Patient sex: M
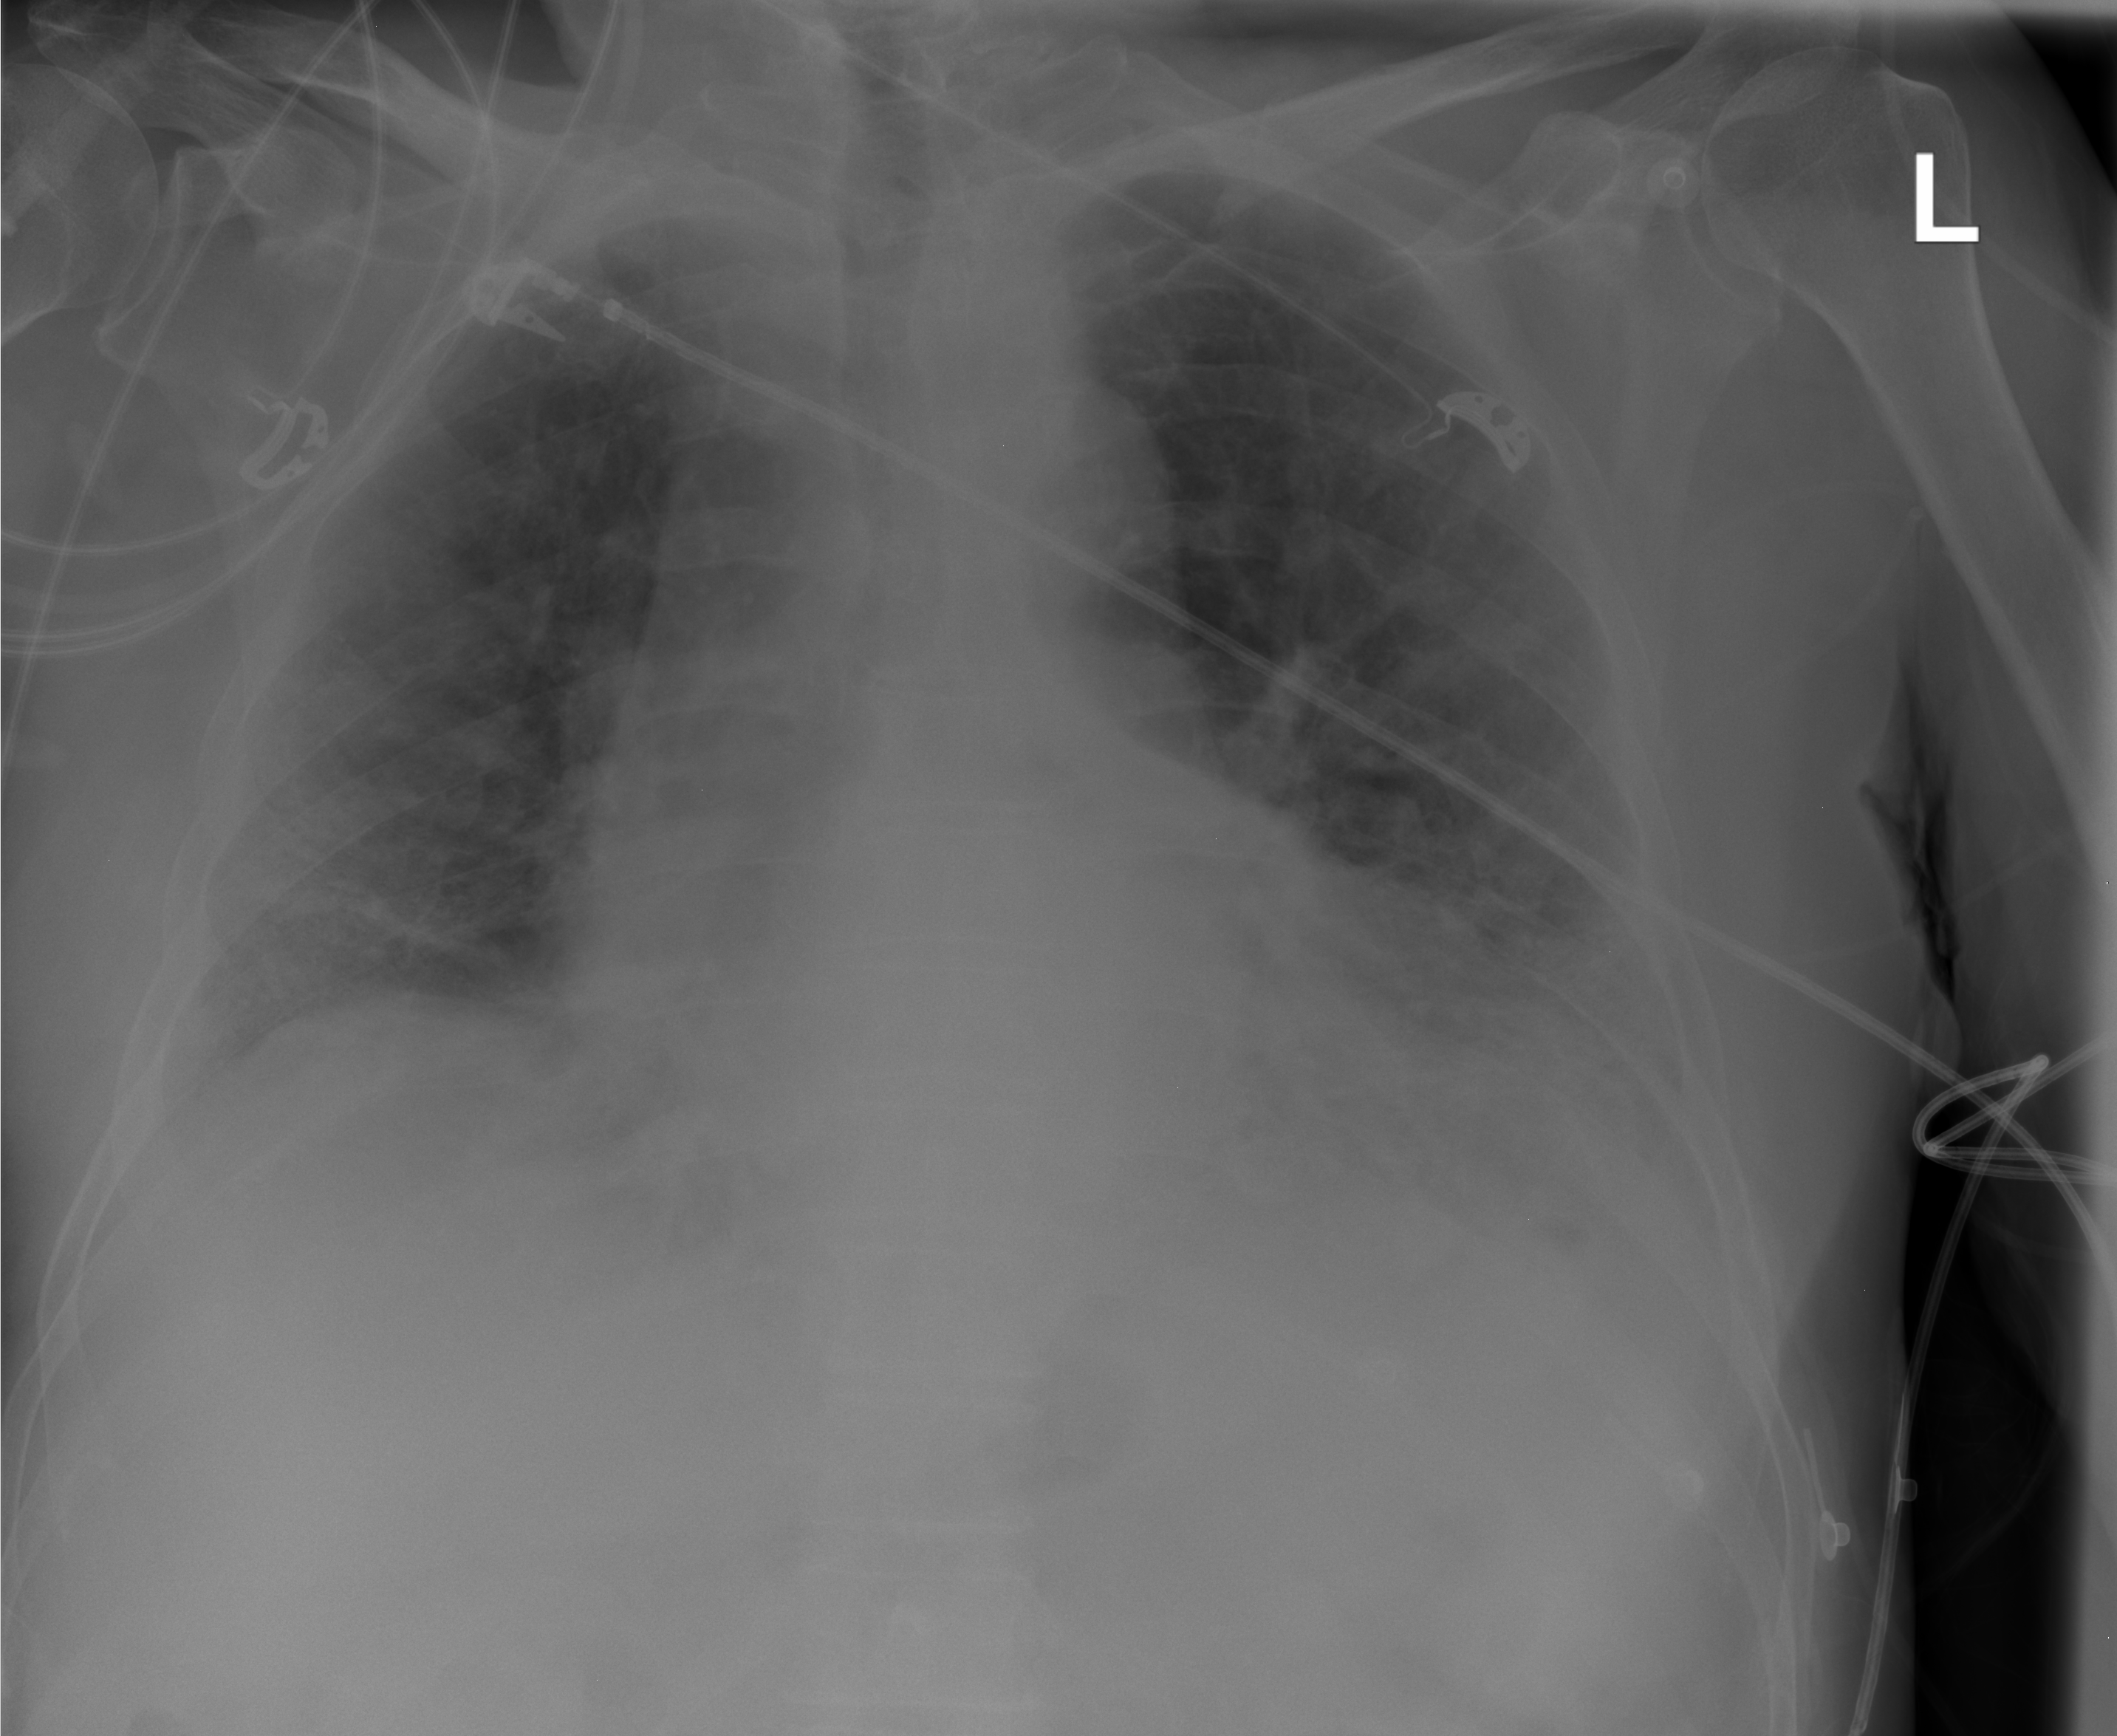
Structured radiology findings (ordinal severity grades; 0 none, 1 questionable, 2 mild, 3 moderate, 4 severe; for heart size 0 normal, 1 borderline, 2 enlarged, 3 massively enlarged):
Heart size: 2
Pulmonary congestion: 3
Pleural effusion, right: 1
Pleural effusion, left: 2
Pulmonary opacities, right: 2
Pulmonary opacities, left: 1
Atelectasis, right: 2
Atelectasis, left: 3